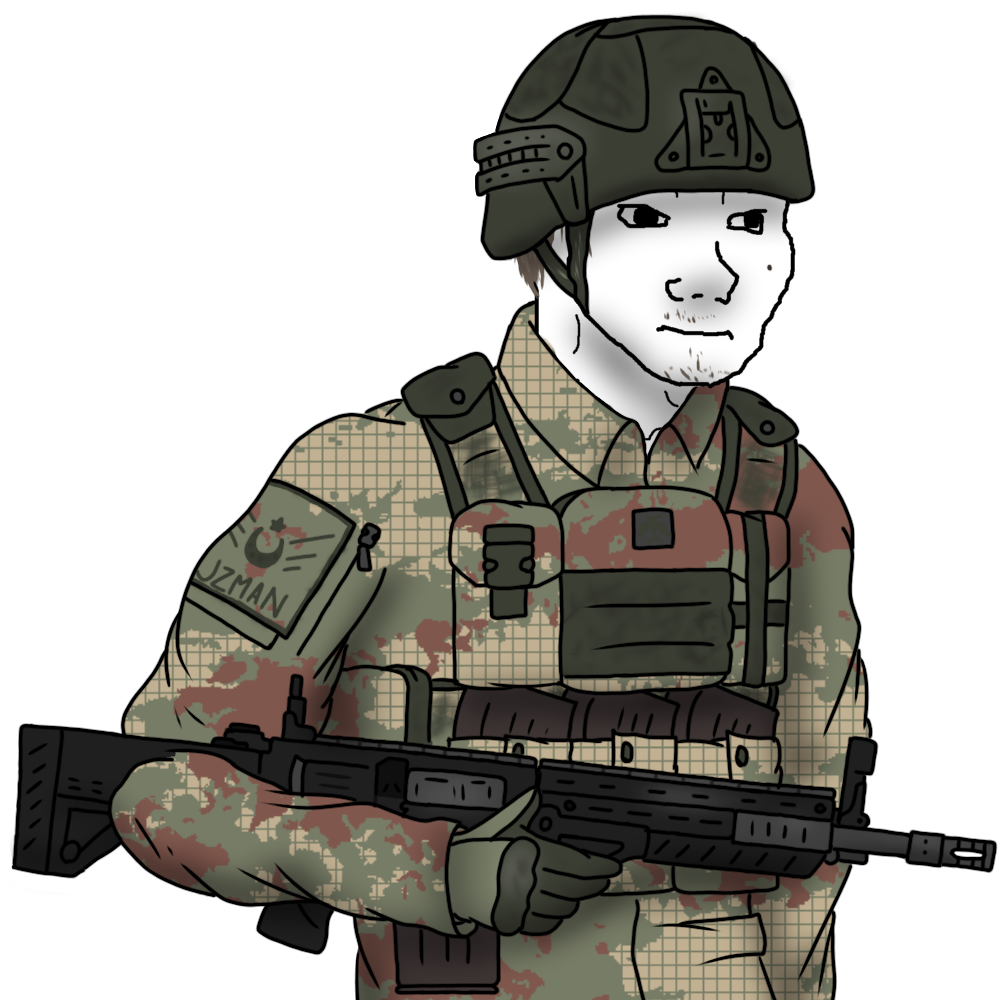
Label: 5_unsorted